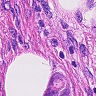
Metastatic tissue present: yes